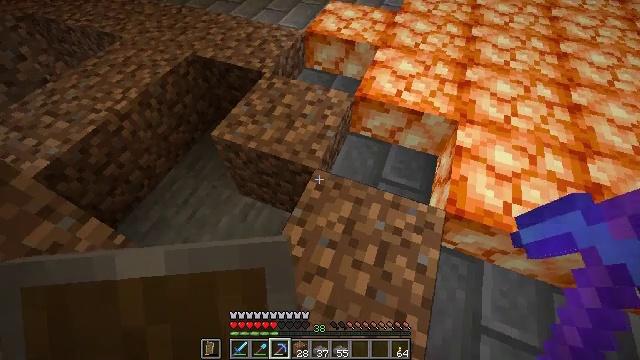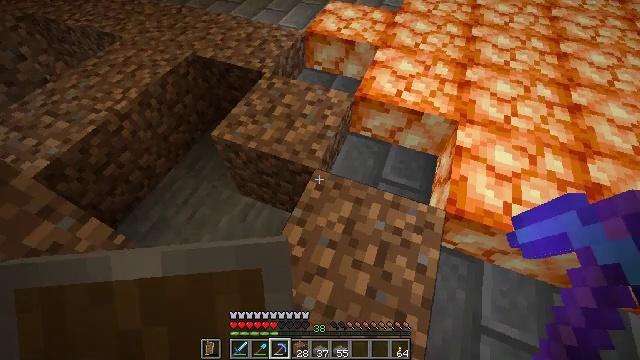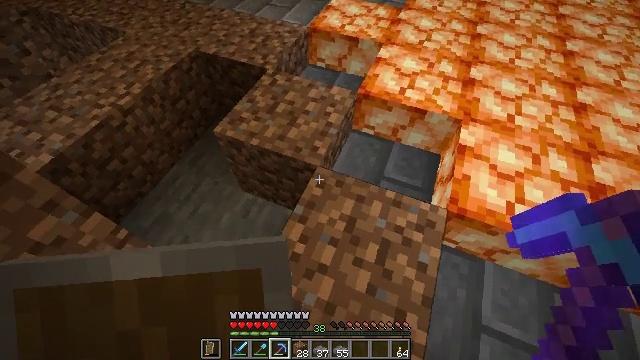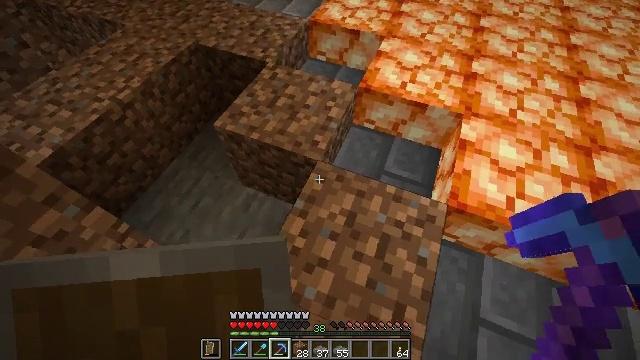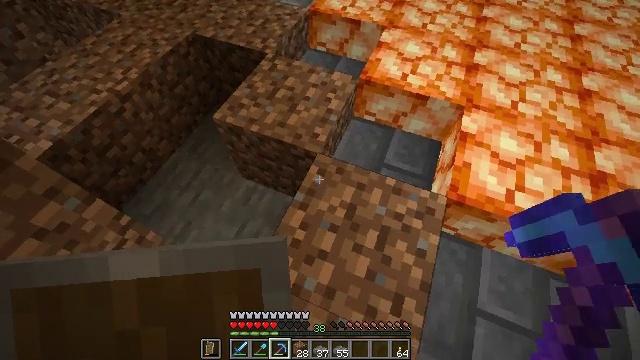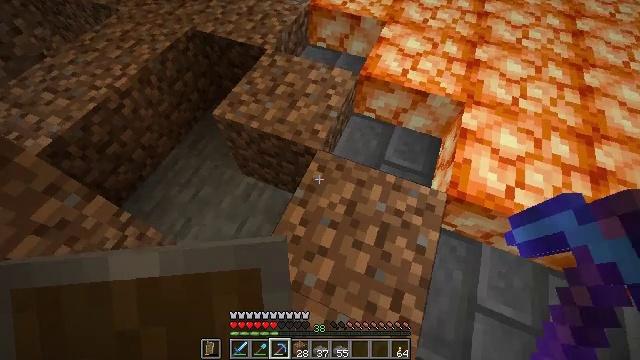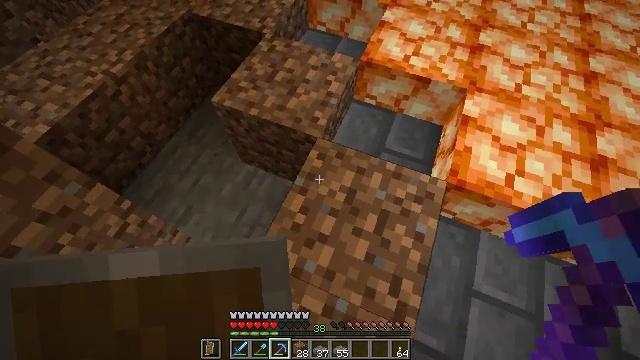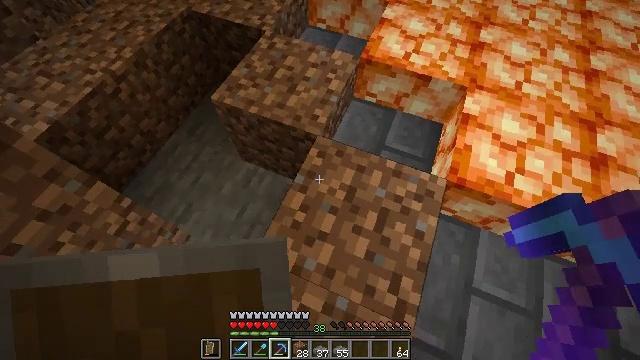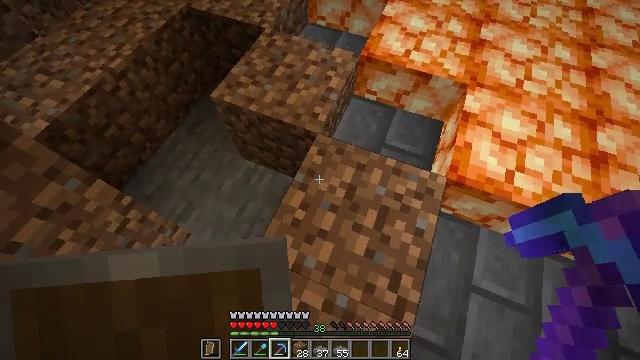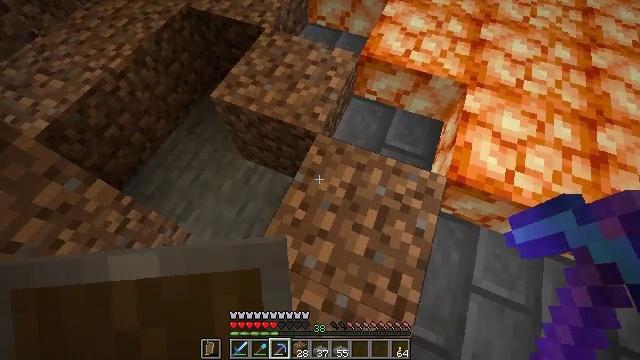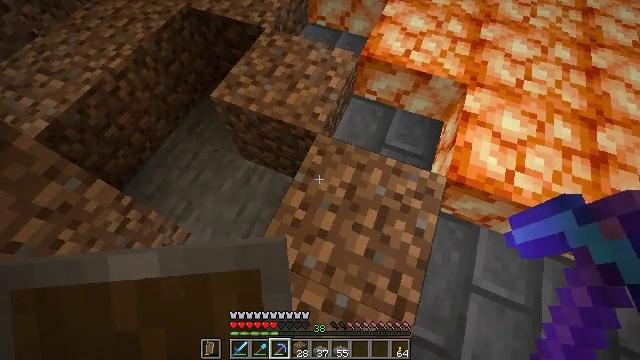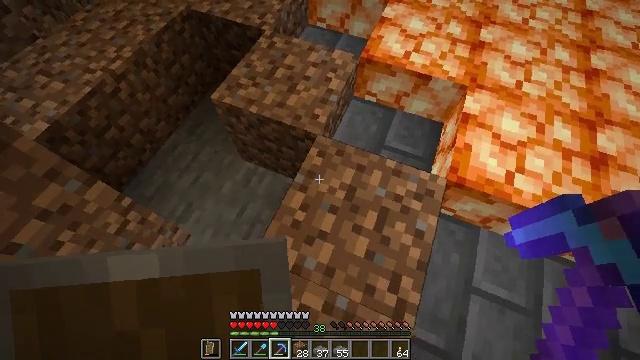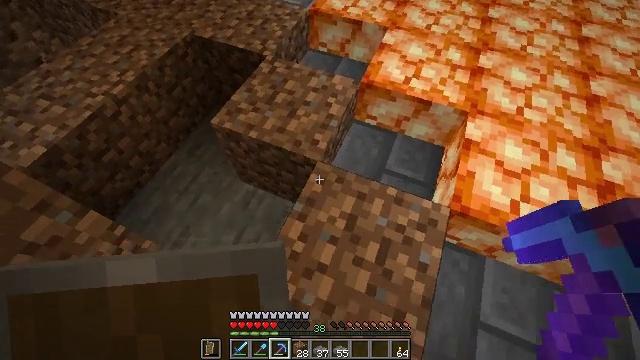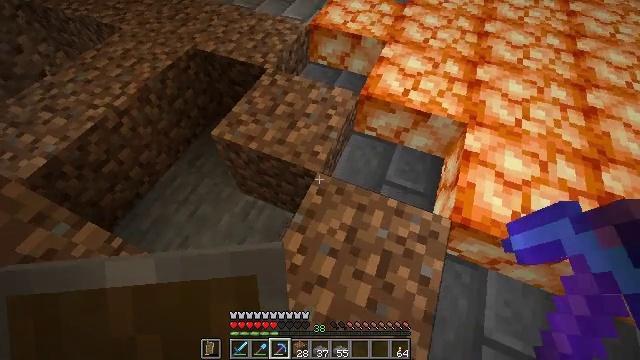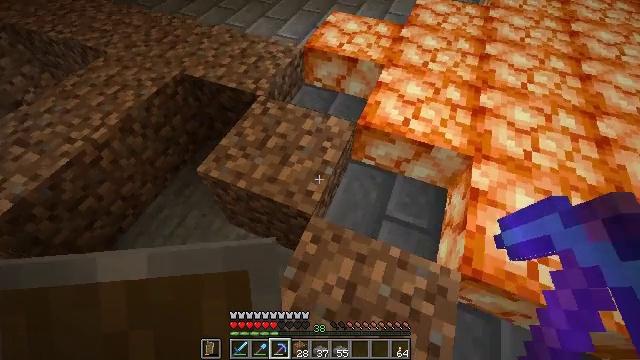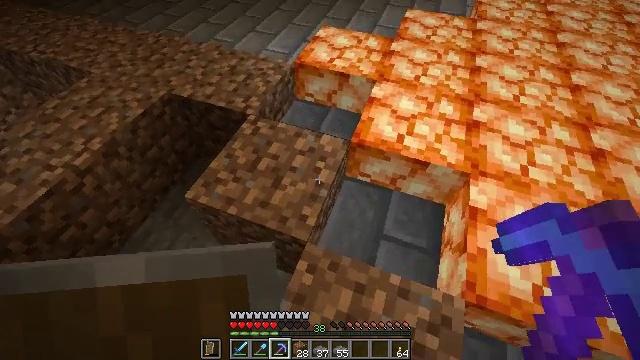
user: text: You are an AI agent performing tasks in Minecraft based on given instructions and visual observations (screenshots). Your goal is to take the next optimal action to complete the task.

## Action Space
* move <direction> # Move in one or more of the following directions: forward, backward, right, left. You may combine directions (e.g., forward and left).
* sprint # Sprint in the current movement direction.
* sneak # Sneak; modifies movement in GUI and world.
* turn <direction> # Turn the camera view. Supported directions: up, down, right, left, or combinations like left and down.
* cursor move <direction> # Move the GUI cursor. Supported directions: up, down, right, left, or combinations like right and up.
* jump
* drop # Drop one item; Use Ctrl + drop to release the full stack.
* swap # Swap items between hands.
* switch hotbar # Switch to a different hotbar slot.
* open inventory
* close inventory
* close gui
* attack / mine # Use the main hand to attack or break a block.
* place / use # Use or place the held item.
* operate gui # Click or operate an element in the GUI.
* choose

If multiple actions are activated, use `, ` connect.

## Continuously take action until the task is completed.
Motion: motion action
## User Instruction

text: Gather shroomlight from the nether.
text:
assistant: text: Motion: no_op
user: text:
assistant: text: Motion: no_op
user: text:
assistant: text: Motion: turn down
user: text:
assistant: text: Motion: turn down
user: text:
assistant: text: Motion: no_op
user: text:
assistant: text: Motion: turn down
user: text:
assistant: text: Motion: no_op
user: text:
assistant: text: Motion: no_op
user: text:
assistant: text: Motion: no_op
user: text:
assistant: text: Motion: no_op
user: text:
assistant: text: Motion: no_op
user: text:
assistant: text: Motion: move forward, turn up
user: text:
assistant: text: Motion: move forward, turn up
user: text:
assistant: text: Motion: move forward, turn up
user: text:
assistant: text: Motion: move forward, turn right and up
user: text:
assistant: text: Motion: move forward, turn right
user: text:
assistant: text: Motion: move forward and move left, turn right
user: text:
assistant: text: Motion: move forward and move left, turn right
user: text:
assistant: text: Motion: move forward and move left, turn right
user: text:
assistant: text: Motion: move forward and move left, turn right
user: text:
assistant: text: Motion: turn right
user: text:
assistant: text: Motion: turn right
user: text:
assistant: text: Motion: turn right
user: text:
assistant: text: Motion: turn right
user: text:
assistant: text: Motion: turn right and up
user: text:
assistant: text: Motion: turn right
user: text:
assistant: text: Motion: turn right
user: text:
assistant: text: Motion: turn right
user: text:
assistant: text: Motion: turn right
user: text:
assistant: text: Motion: turn right